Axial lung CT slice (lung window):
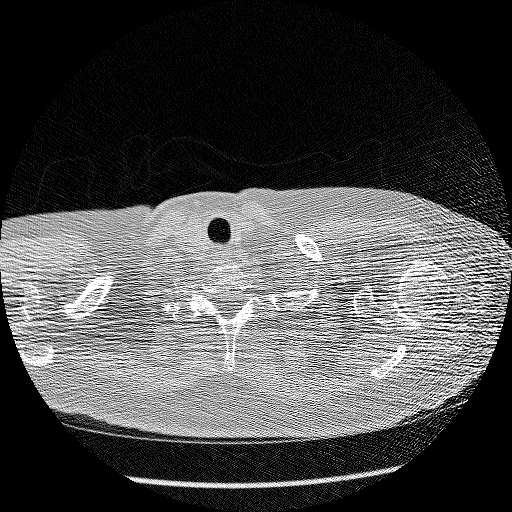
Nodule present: no